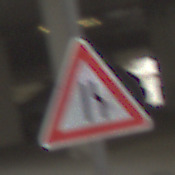
Verkehrszeichen: EinseitigVerengteFahrbahnRechts
Umgebung: Roofed, Urban
Tageszeit: Midday
Wetter: Overcast
Licht: Artificial
Jahreszeit: NotSpecified
Kontrast: MediumContrast